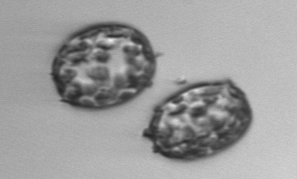
Label: Thalassiosira